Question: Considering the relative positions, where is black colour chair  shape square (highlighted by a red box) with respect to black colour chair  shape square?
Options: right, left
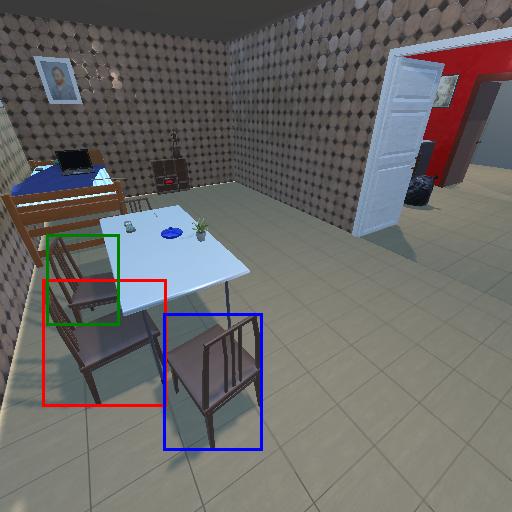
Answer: right